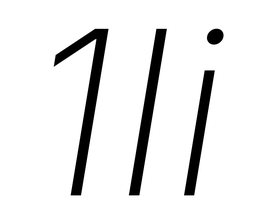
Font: Inter-Italic_ExtraLight_Italic